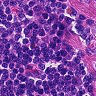
Metastatic tissue present: no